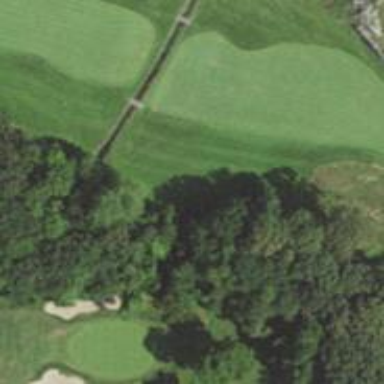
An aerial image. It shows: Water hazard on golf course. The hazard is natural water feature.